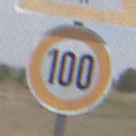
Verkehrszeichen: Geschwindigkeit100
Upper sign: ViehtriebLinks
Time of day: Midday
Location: Outdoor (Nature)
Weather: PartlyCloudy
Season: NotSpecified
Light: Natural